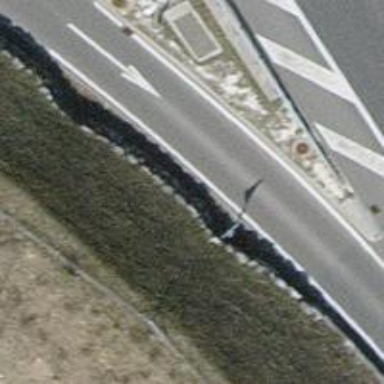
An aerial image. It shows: Asphalt service road.